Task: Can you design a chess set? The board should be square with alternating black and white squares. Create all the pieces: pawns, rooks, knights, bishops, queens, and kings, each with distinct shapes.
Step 3155:
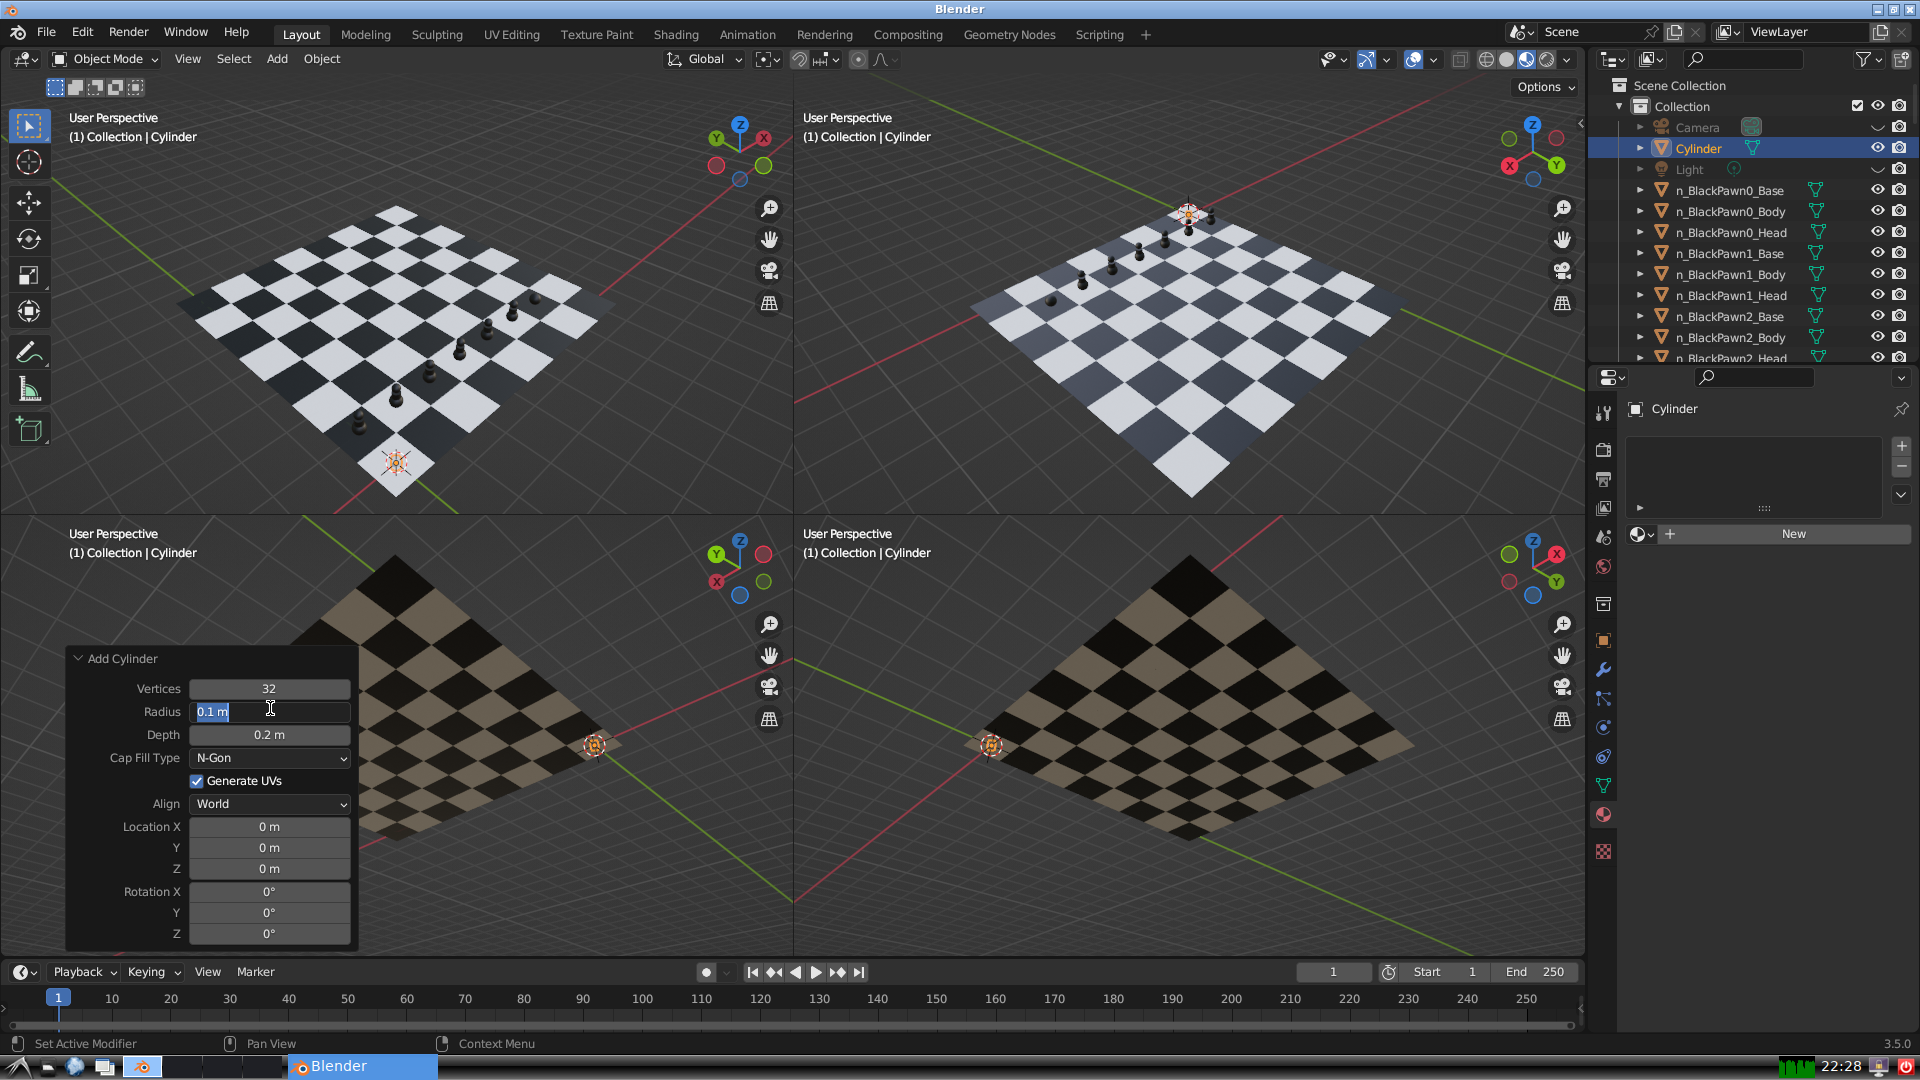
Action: input_text: 0.1